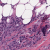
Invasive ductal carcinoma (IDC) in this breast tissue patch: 1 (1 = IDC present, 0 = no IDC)